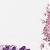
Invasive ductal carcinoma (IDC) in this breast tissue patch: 0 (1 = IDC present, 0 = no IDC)